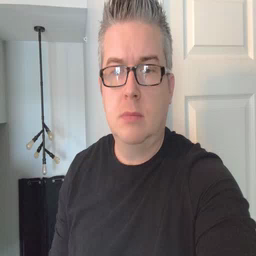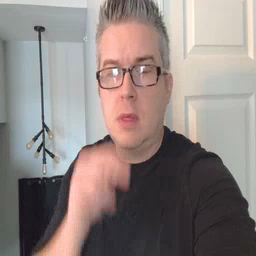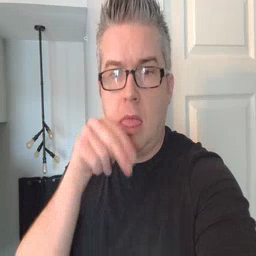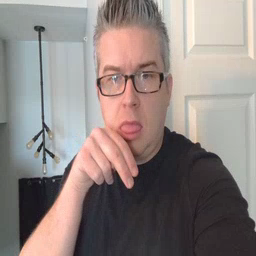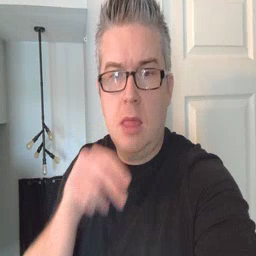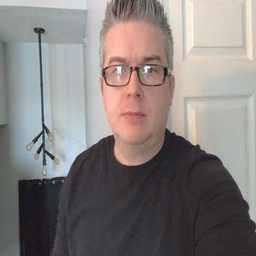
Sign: tongue